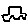
Label: car